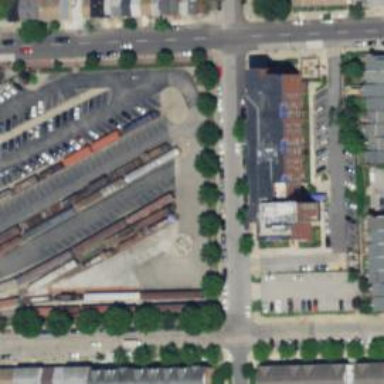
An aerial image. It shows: Railway yard.